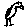
Label: bird